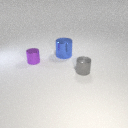
large blue metal cylinder to the left of small gray metal cylinder